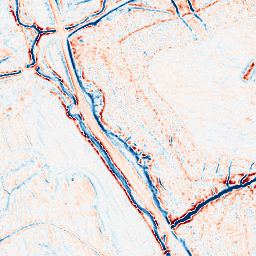
Category: edge_preserving
Decomposition family: bilateral
Decomposition parameters: d: 9
sigma_color: 25
sigma_space: 50
Upsampling method: edge_directed
Upsampling parameters: scale: 4
Upsampling scale: 4